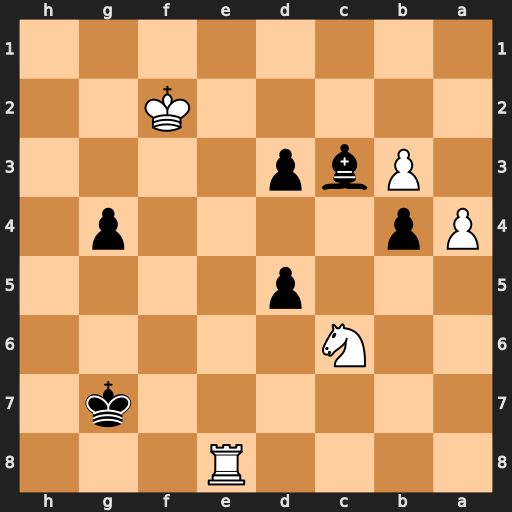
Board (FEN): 4R3/6k1/2N5/3p4/Pp4p1/1Pbp4/5K2/8
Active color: b
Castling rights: -
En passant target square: -
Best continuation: g3+ Kxg3 d2